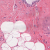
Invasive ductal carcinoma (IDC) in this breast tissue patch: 0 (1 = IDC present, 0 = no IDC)